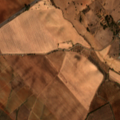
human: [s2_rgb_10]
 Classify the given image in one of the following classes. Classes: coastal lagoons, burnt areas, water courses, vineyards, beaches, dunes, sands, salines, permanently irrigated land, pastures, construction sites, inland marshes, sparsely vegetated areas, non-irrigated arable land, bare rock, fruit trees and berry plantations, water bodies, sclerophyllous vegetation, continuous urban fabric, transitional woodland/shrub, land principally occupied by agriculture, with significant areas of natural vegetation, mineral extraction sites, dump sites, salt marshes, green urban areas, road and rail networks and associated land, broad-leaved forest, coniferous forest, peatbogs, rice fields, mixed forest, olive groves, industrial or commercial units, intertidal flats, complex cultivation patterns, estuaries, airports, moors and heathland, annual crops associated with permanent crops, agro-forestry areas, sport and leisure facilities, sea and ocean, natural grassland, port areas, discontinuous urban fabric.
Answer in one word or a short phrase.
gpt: non-irrigated arable land, permanently irrigated land, vineyards, olive groves